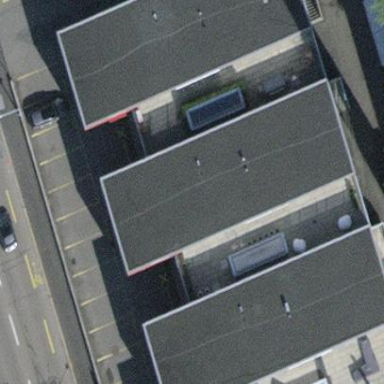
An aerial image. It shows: Building with flat roof.